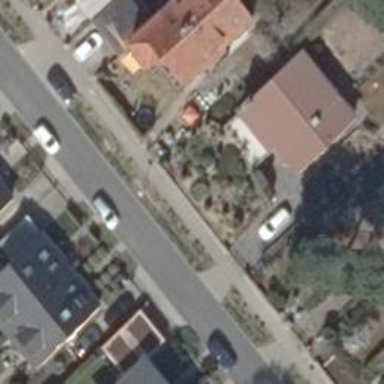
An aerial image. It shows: Footway.